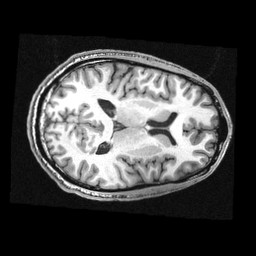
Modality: T1w
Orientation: axial
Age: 27
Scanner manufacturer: siemens
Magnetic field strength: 3 T
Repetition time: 2.3 s
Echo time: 0.00336 s